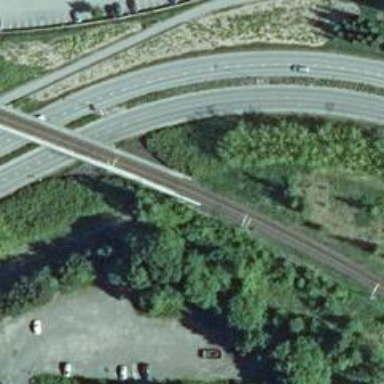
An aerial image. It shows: Railway with continuous rails and electrified contact lines.